Field crop: maize
Growth stage: 2
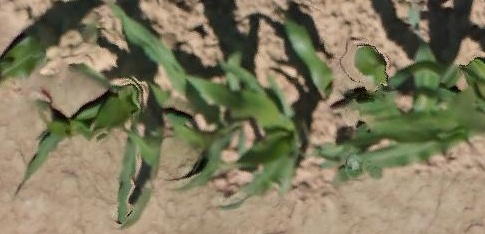
Species: maize